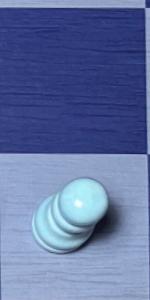
Label: Pawn_White